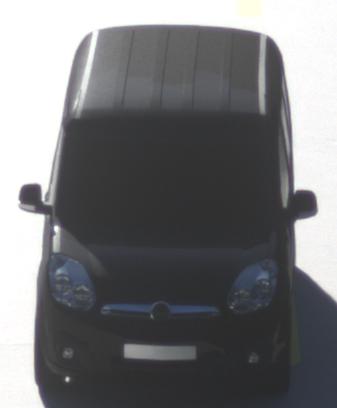
Make: Opel
Model: Combo Combi L1H1 1.4
Detailed model: Combo (D) Combi
Model produced from: 2012/01
Model produced until: 2013/11
Doors: 5
Color: black
Road condition: dry road
Daytime: sunrise or sunset
Contrast: medium contrast